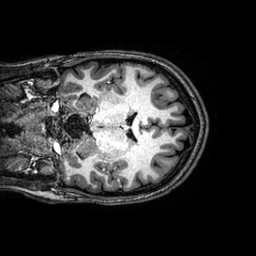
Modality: T1w
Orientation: coronal
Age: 20
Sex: female